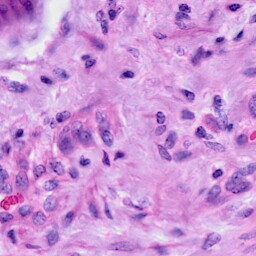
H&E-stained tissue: Cervix